Field crop: tomato
Growth stage: 2
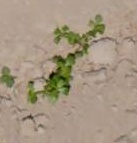
Species: portulaca